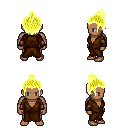
a pixel art fantasy rpg character, male body template, human, dark skin, brown robe, white pants, gold short topknot hairstyle, leather bracers, four views (front, back, left, right), 2x2 character sprite sheet, small pixel art, hard edges, no anti-aliasing